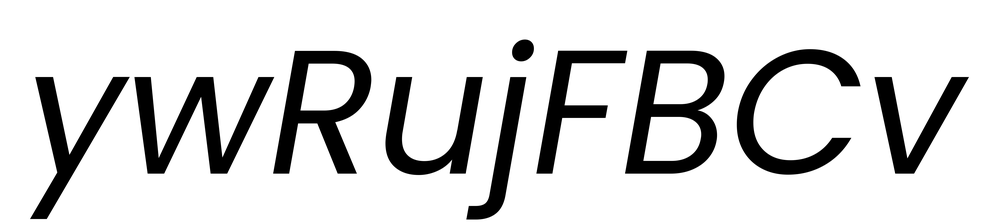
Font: Poppins-Italic